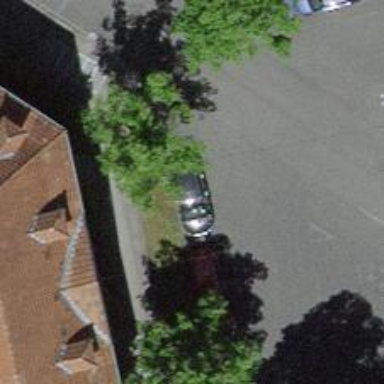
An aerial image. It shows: Floor bicycle parking area.